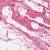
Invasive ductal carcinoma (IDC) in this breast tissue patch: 0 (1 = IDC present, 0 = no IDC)